Aerial crown-view tile of a tropical tree (Barro Colorado Island, Panama), acquired 20250217:
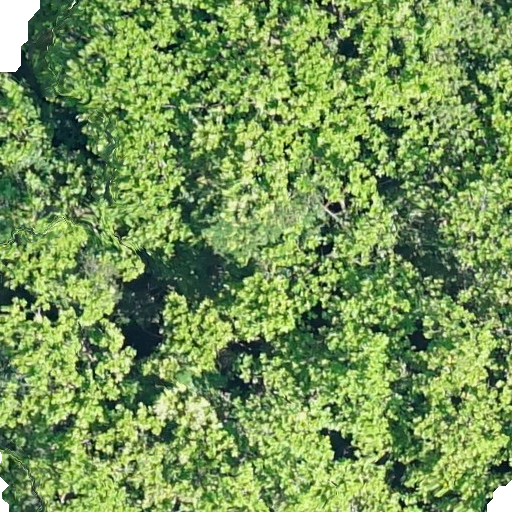
Species: Anacardium excelsum
GBIF accepted scientific name: Anacardium excelsum
Crown area: 558.341 m²